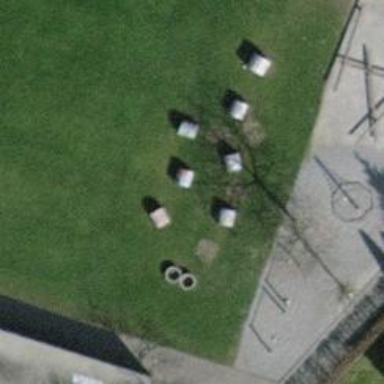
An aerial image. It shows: Playground featuring tunnel tube for children to play in.